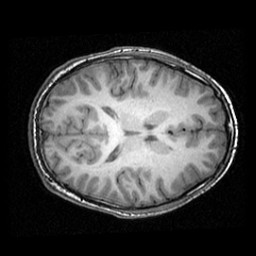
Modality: T1w
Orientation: axial
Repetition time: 0.008948 s
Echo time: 0.001784 s